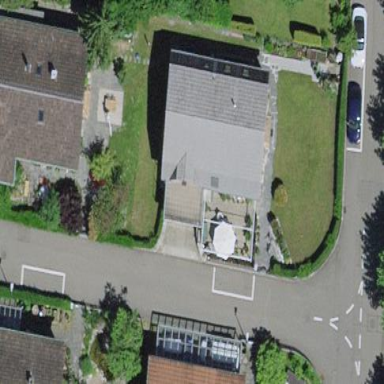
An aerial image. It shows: Residential building.